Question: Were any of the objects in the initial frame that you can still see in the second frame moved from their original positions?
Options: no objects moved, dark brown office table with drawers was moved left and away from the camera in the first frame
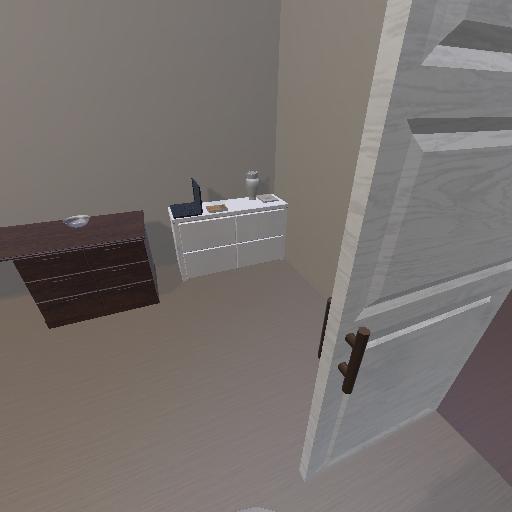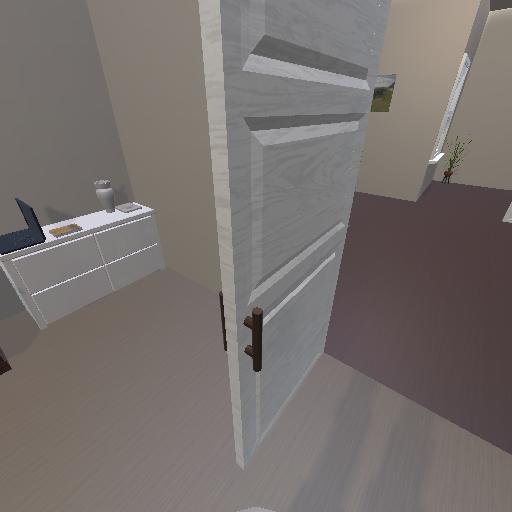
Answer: no objects moved